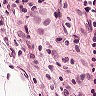
Metastatic tissue present: yes